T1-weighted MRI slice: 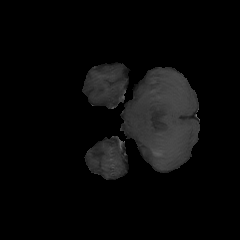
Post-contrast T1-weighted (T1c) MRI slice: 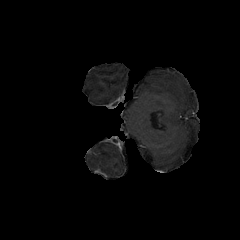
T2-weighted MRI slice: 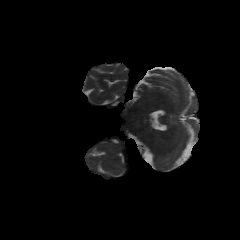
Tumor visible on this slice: no